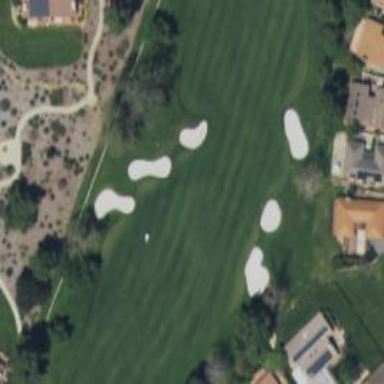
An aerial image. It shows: Golf hole.